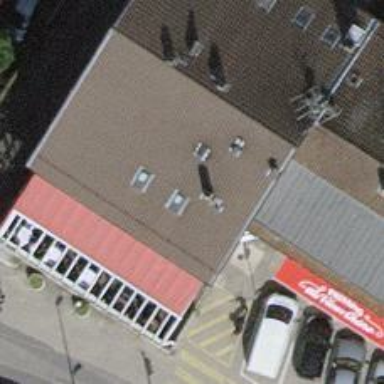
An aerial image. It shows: Pub.